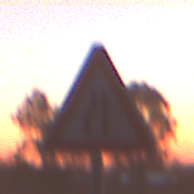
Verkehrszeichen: EinseitigVerengteFahrbahnLinks
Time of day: SunriseSunset
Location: Outdoor (Nature)
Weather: Clear
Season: NotSpecified
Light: Natural